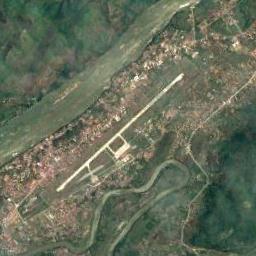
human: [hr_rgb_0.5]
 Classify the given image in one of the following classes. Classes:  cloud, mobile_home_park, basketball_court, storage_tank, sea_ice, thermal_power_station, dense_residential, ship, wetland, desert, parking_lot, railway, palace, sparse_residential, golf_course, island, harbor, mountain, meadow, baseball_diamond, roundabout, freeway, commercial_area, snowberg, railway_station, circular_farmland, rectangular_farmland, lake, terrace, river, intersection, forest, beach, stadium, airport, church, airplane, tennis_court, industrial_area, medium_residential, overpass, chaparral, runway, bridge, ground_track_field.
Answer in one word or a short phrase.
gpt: airport